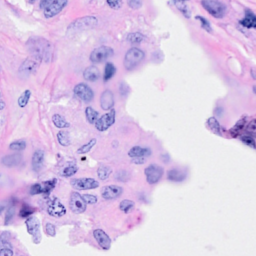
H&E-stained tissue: Breast